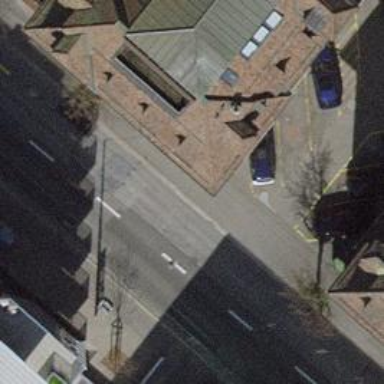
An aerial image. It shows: Bus stop with platform for public transport.